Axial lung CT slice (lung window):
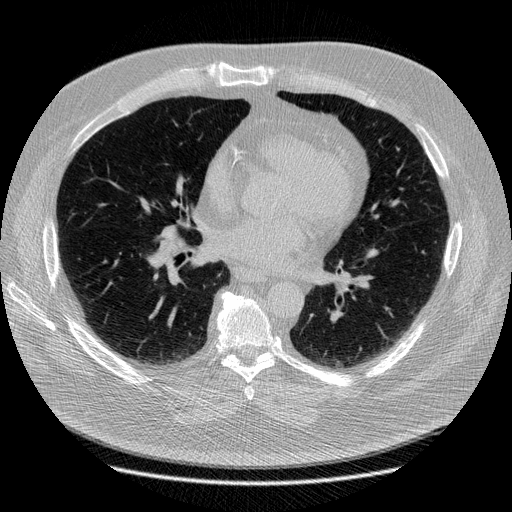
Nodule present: no